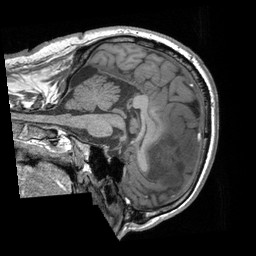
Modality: T1w
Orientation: sagittal
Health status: ill
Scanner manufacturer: siemens
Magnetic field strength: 3 T
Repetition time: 1.7 s
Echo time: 0.00257 s